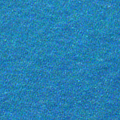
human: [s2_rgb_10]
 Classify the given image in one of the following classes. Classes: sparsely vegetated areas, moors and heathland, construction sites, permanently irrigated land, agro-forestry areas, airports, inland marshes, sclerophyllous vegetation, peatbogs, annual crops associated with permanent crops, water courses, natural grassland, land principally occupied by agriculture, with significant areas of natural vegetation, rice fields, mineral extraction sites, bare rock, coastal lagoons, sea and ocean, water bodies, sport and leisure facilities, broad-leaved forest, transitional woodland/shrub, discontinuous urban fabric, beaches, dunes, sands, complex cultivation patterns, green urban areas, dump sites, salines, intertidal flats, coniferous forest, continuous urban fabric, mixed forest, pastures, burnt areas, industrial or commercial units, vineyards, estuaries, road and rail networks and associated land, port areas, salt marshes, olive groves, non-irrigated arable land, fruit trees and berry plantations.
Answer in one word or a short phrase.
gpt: sea and ocean